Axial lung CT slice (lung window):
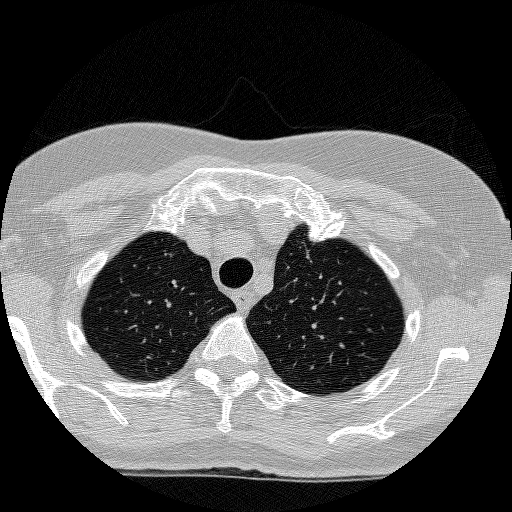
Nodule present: no